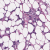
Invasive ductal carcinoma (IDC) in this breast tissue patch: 1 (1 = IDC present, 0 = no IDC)